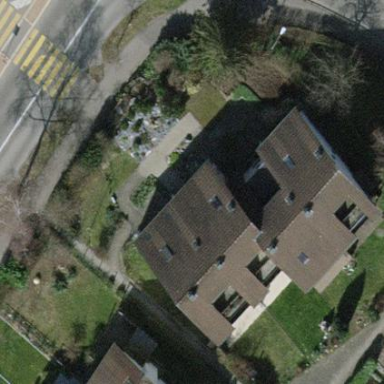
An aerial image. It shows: Terrace building.